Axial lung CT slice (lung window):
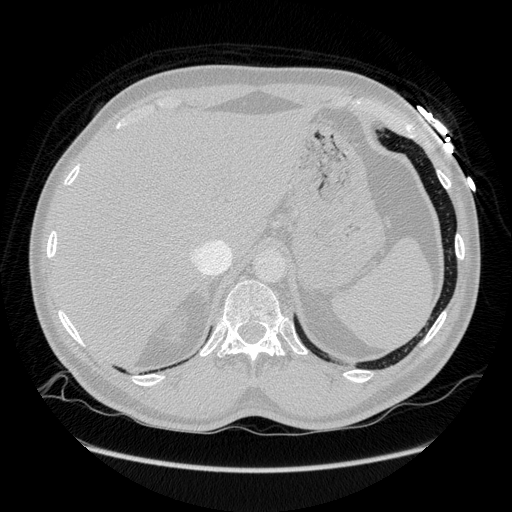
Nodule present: no